Question: Also, Is there a proper name for this strip? Is there any documentation on what other types of icons appear here?

Please let me know if there is any more information you might need that would be diagnostically helpful
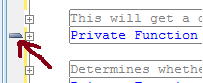
Answer: It's to help highlight a line that's been navigated to, due to actions in another VS panel.
For example, if you did a "Find All" and then clicked on one of the results, it would navigate to the match, highlight the line (yours looks to be doing it purple), and also apply that marker to help (further) visually enhance the line you are presumably looking for.